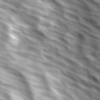
Label: not_dusty